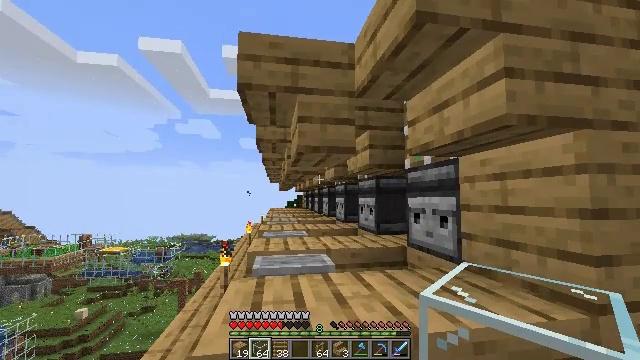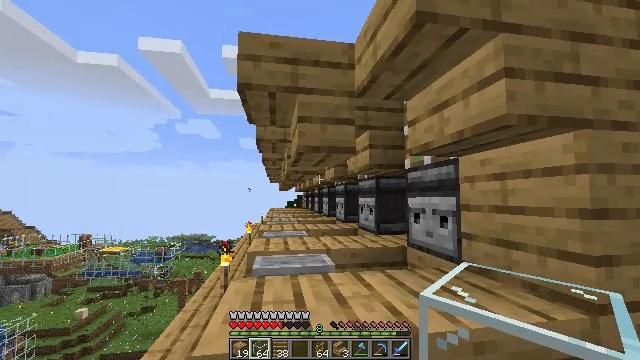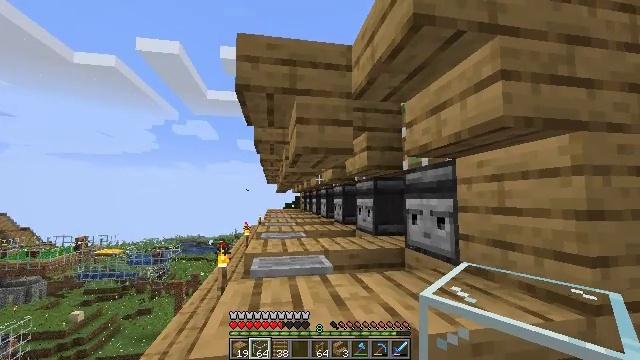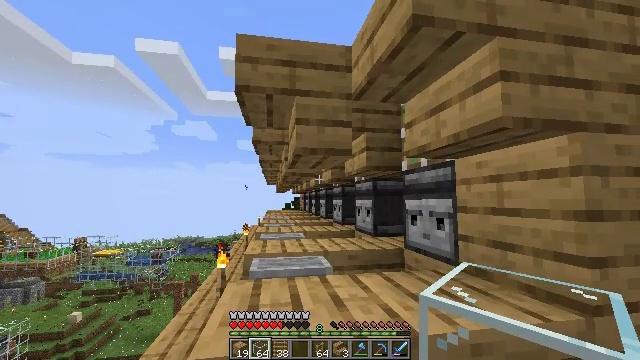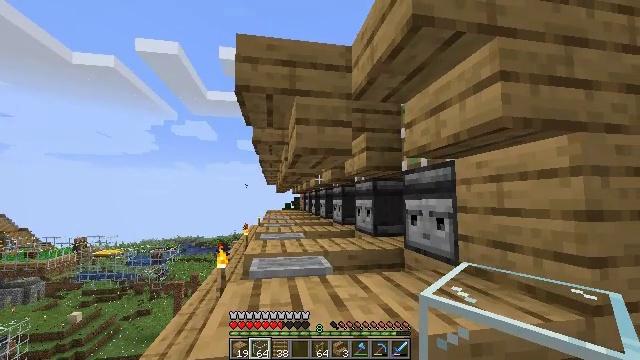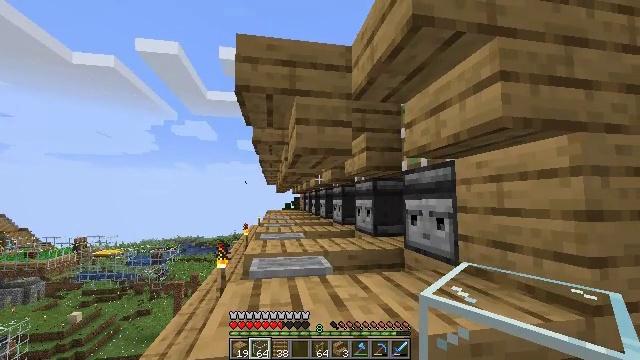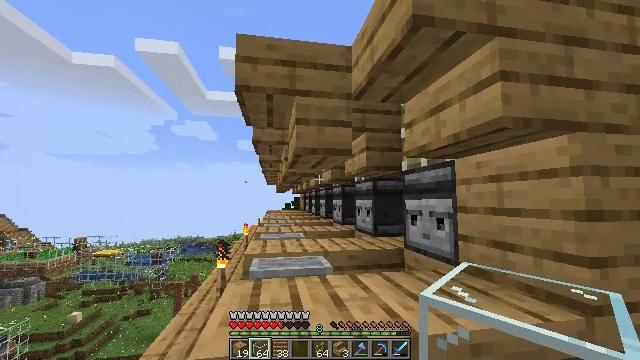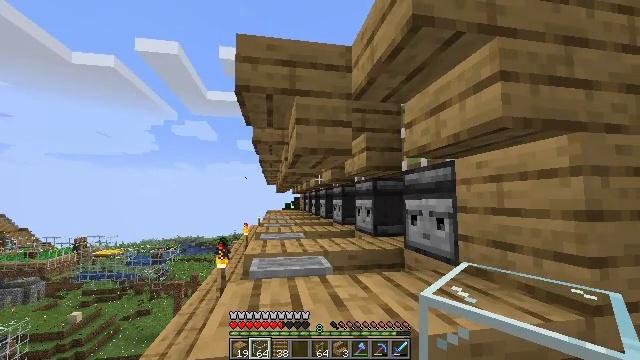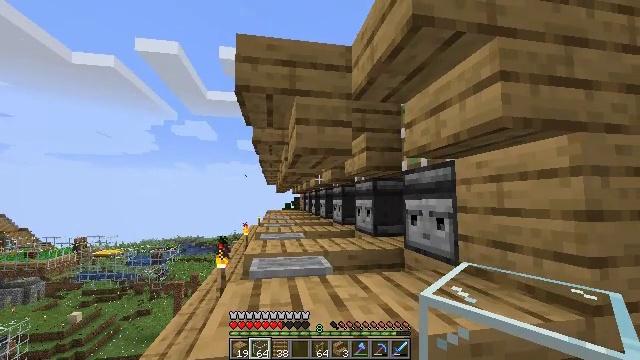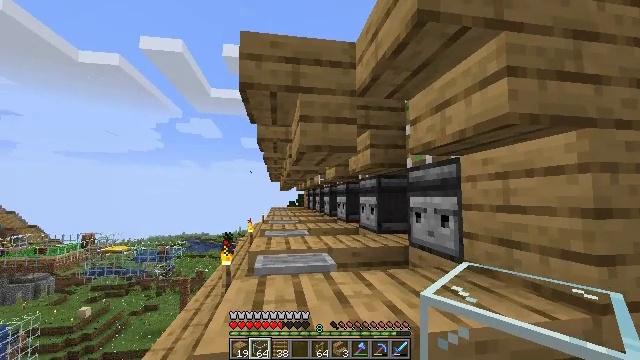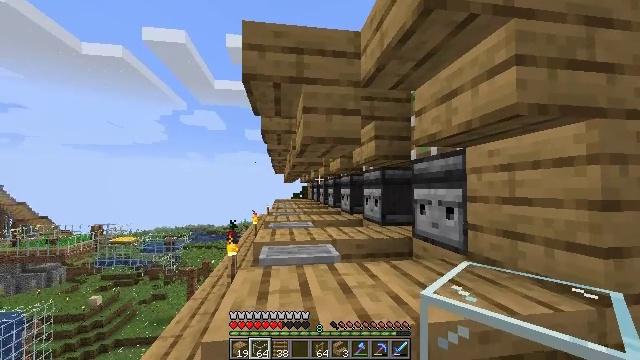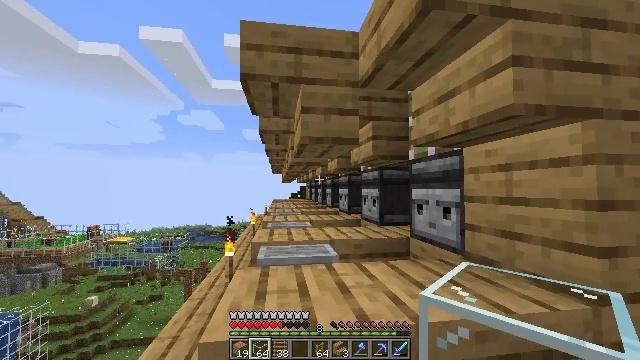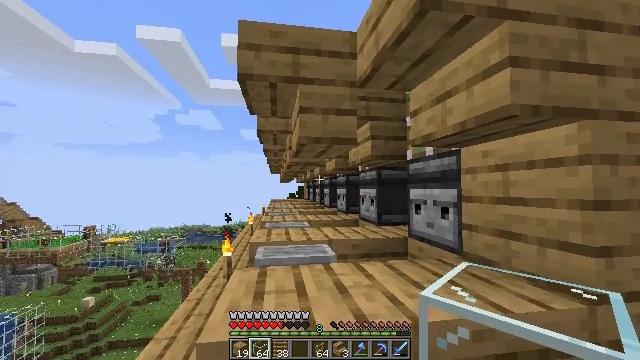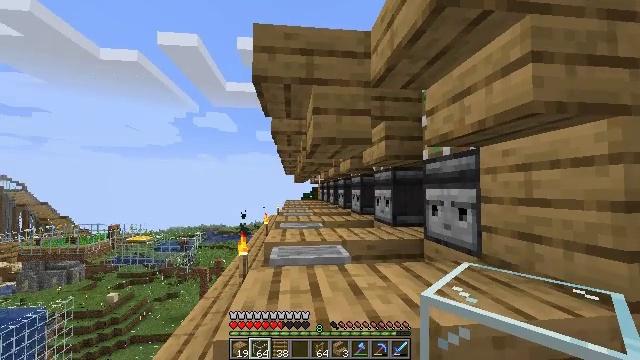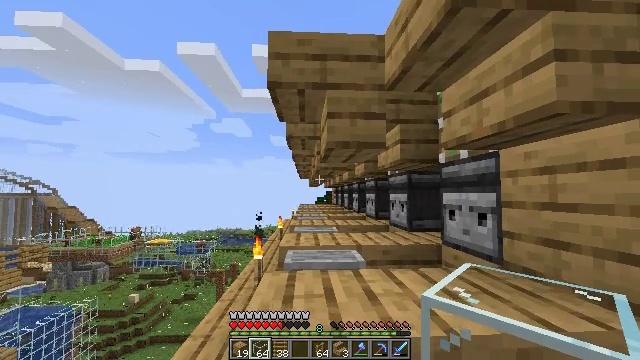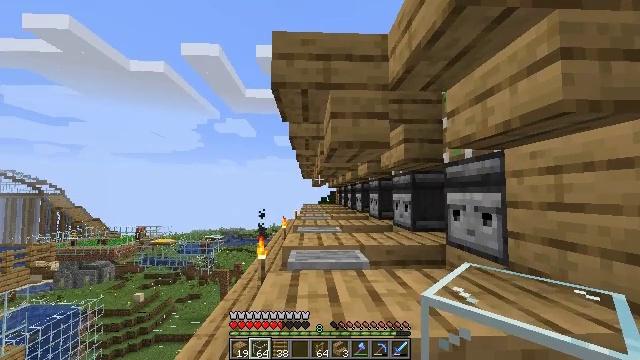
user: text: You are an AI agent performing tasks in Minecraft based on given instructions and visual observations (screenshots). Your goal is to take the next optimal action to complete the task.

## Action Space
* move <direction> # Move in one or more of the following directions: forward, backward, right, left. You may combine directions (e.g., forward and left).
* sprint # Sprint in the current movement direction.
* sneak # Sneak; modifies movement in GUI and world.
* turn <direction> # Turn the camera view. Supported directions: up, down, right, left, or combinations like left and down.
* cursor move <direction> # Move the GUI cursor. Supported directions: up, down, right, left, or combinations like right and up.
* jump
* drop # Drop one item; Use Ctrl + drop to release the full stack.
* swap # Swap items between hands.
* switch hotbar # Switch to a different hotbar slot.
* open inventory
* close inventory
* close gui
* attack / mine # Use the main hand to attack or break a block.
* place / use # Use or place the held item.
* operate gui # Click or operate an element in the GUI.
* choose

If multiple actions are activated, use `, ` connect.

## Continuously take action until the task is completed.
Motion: motion action
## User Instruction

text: Attack the oak stairs to recycle them.
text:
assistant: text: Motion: no_op
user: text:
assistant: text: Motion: no_op
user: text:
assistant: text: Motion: no_op
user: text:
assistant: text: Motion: no_op
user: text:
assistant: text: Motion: no_op
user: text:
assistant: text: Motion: no_op
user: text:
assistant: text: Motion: no_op
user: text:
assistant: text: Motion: no_op
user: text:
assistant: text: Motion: no_op
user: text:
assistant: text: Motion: turn down
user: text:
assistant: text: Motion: no_op
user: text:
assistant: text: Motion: no_op
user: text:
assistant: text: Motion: turn left
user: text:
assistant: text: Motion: turn left
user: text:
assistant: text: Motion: no_op
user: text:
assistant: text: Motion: no_op
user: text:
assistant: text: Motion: no_op
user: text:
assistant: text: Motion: no_op
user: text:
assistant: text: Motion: no_op
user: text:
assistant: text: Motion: no_op
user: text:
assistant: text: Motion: no_op
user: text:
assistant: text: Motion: no_op
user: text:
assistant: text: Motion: no_op
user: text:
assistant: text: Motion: no_op
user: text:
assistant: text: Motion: no_op
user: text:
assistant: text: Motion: no_op
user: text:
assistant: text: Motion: no_op
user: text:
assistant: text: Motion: move forward, turn down
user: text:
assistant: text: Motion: move forward, turn down
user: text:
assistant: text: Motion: move forward, turn down